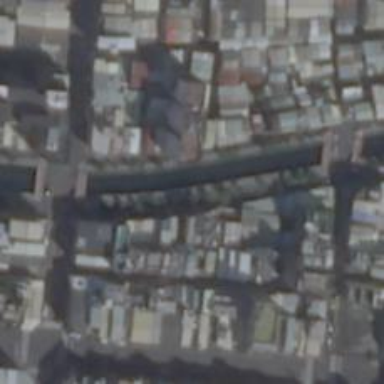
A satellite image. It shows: Canal.